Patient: sex F, age 71
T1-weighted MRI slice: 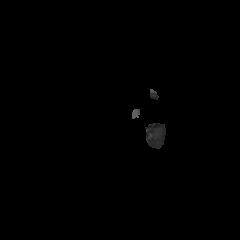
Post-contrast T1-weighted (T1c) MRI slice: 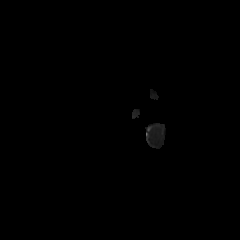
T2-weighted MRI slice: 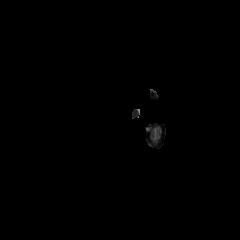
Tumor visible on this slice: no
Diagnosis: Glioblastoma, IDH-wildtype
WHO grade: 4